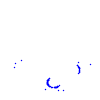
Particle: proton